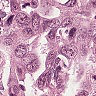
Metastatic tissue present: yes